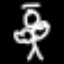
Label: angel